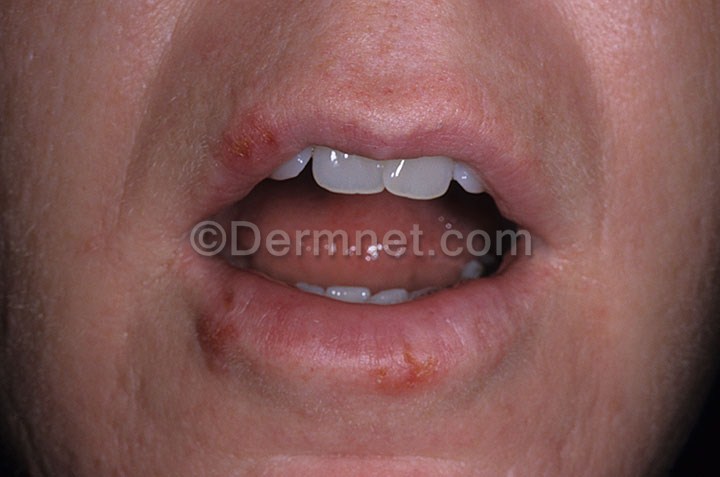
Disease: Warts Molluscum and other Viral Infections